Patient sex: M
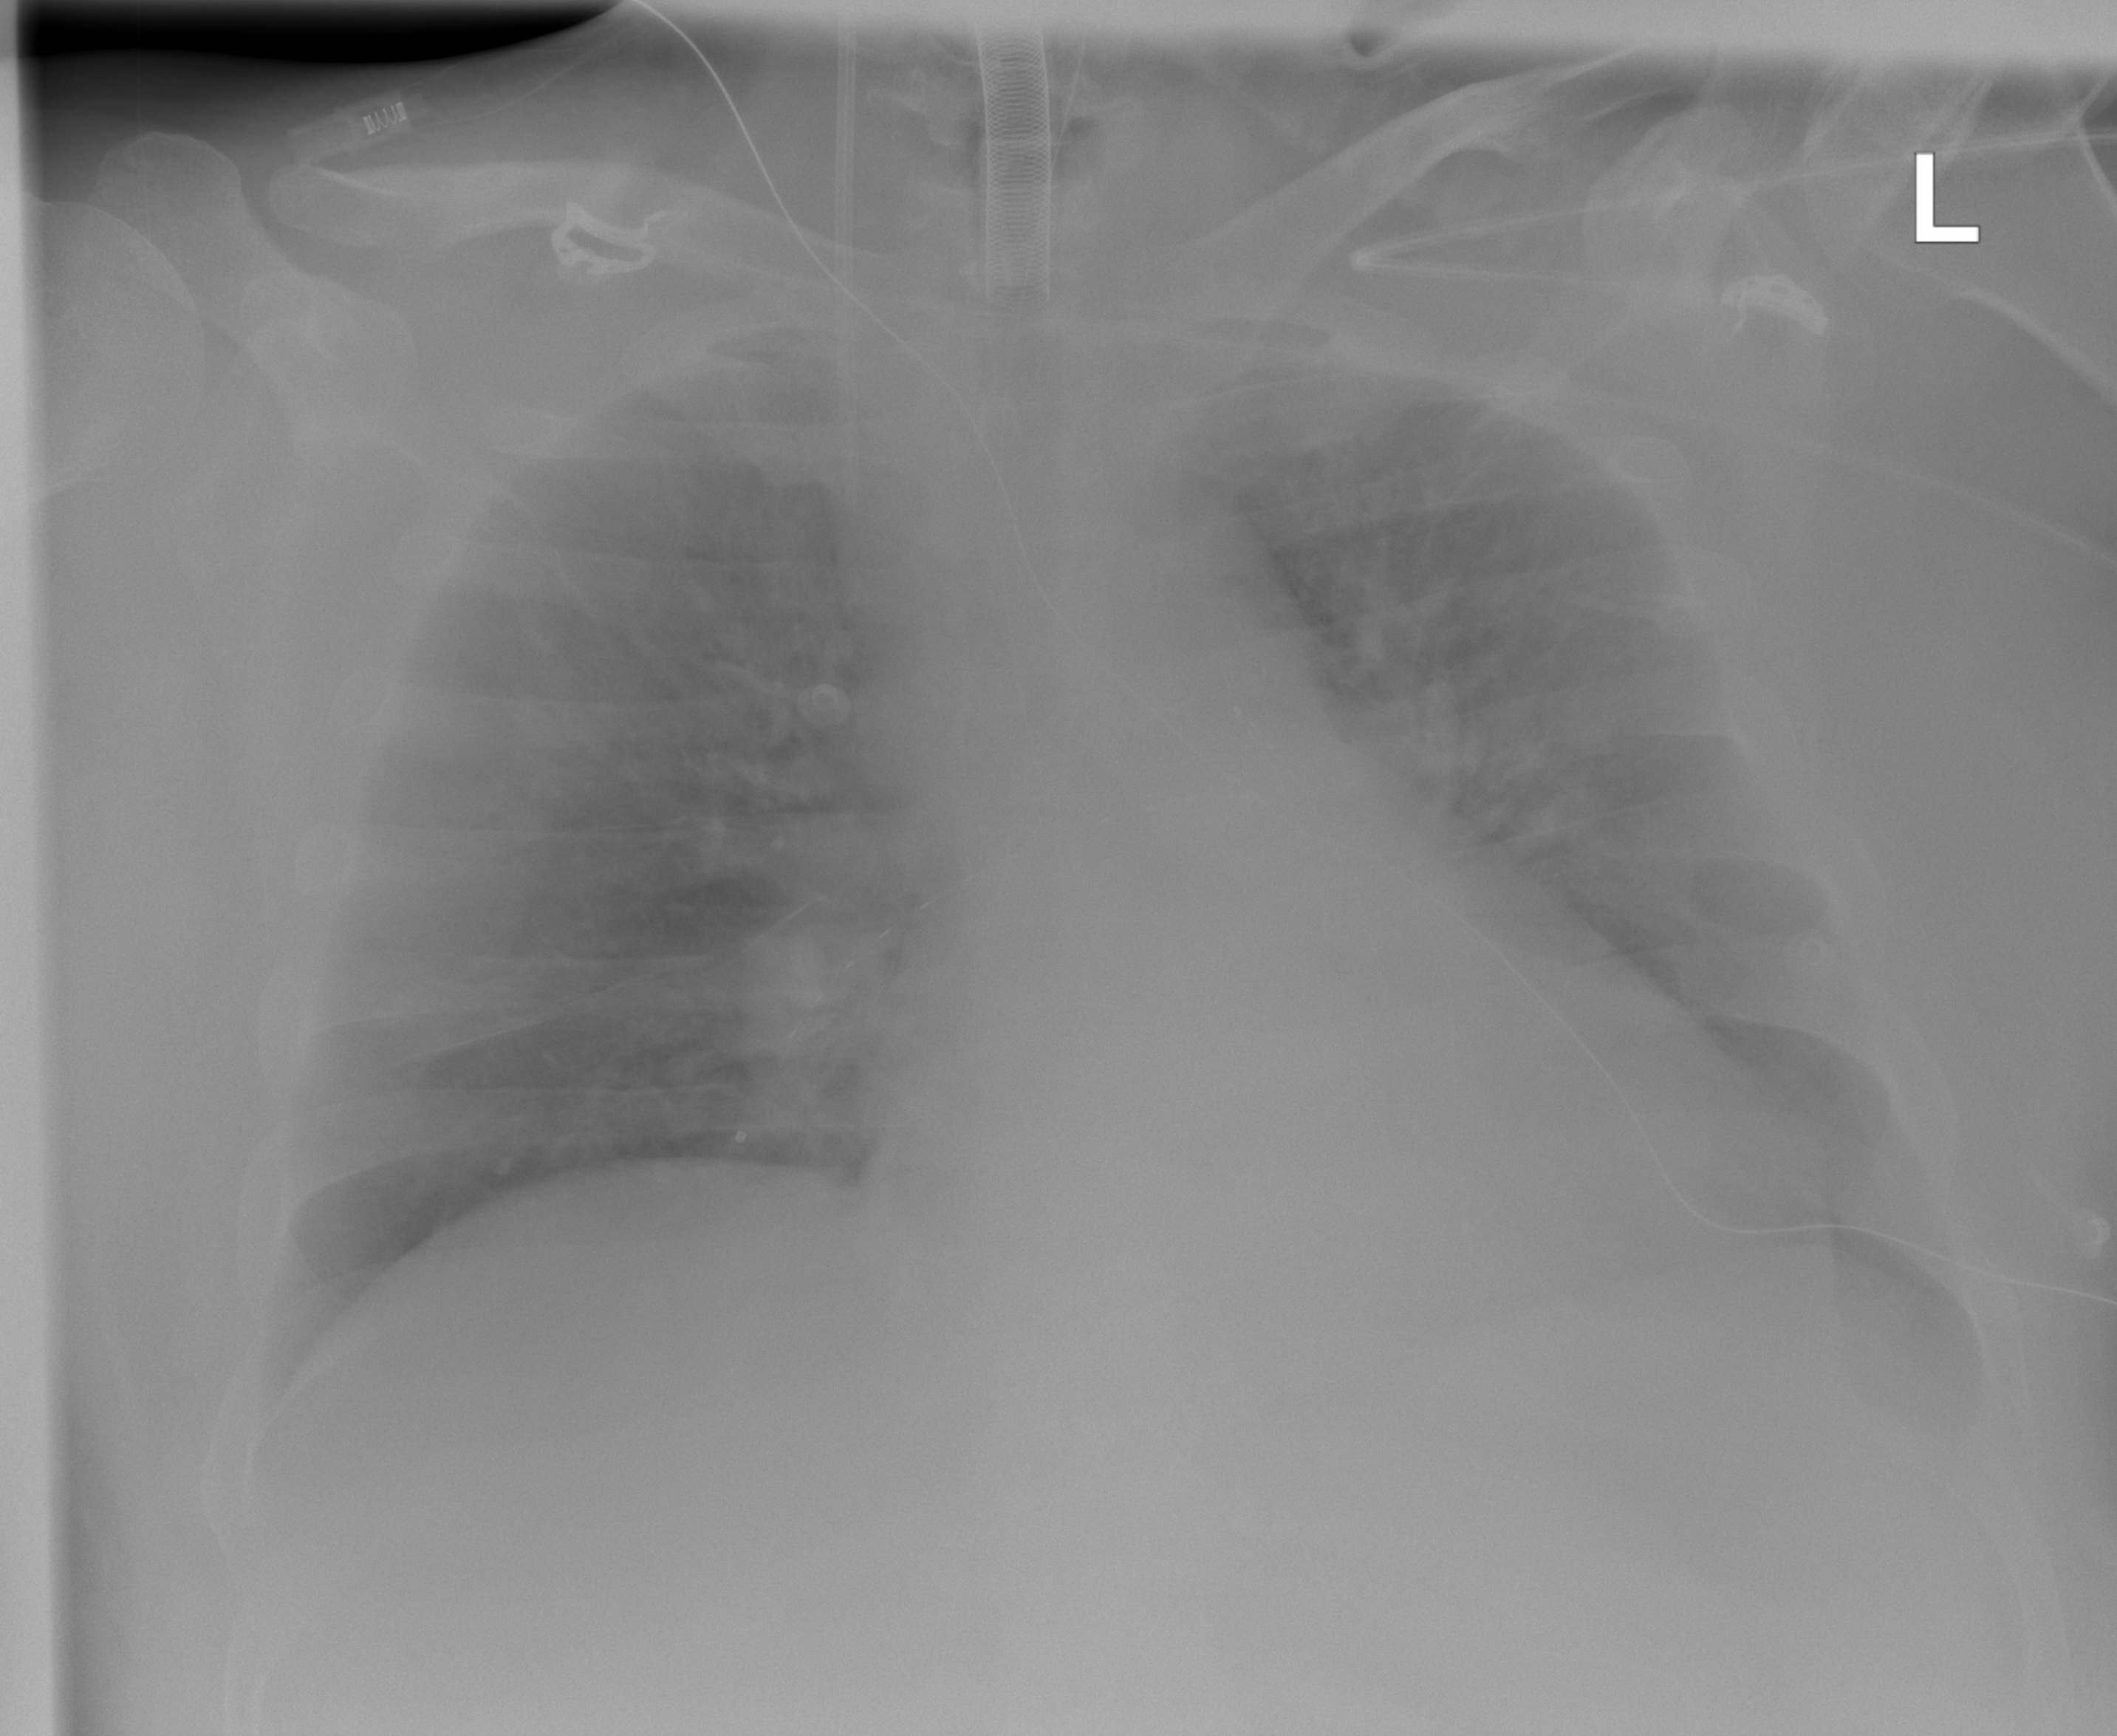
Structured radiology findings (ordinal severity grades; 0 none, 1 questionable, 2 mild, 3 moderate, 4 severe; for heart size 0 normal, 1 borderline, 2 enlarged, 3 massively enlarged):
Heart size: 1
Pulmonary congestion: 2
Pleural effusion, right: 0
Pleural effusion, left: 2
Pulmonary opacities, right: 2
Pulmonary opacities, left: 2
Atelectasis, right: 0
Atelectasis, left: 2